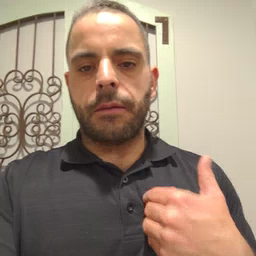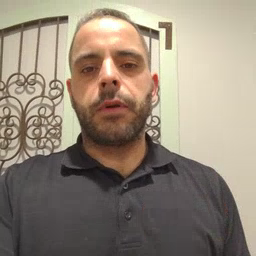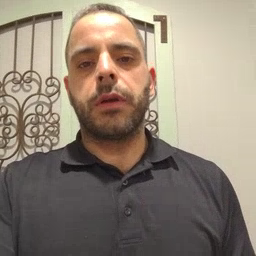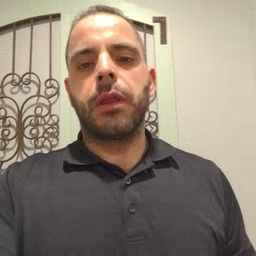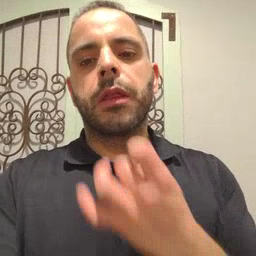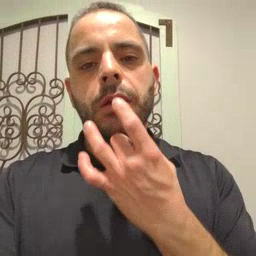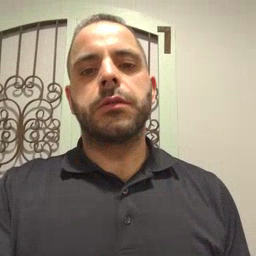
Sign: lamp